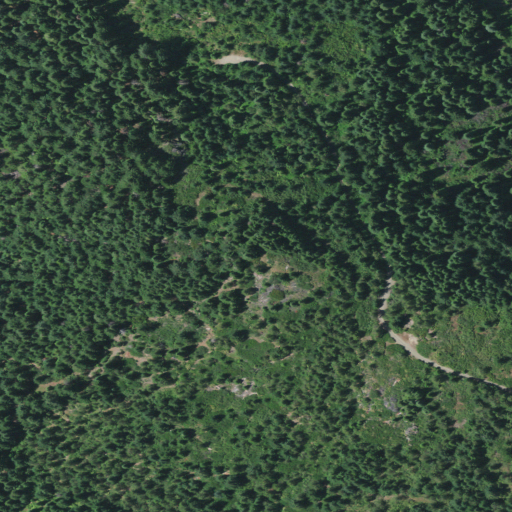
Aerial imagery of mountain in Oregon named Buck Peak containing evergreen forest, grassland, shrub, and mixed forest